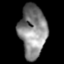
Tissue: lung
Cell type: Fibroblasts
Senescence score: 0.2207
Nuclear area (px): 1386
Mean DAPI intensity: 133.352